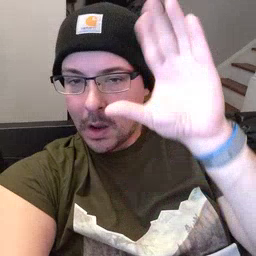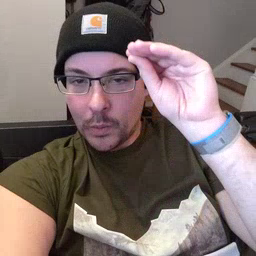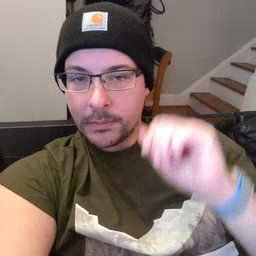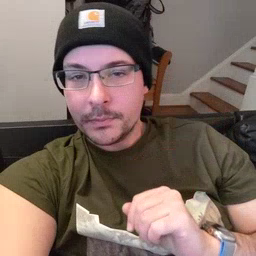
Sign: cowboy